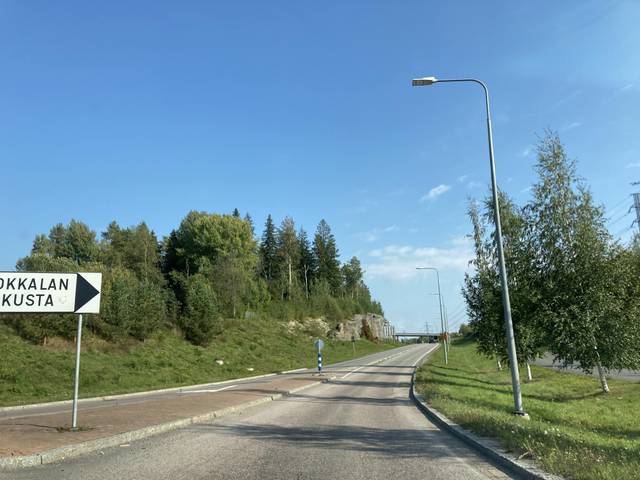
Region: Finland
Coordinates: 62.217, 25.732